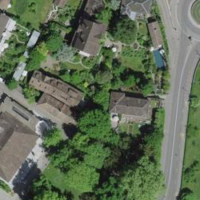
EUNIS habitat code: 54
Species observed at this site:
Oedemera nobilis
Grus grus
Lasiocampa quercus